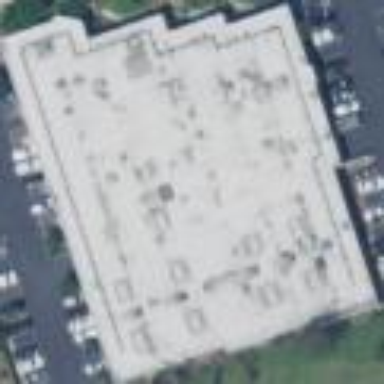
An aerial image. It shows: Commercial building.